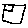
Label: square